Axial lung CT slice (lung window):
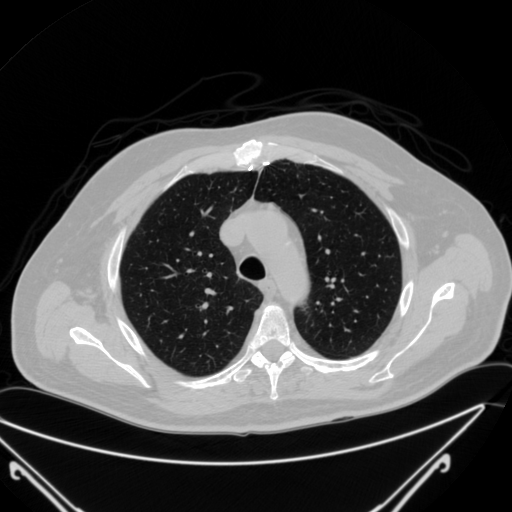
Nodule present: no